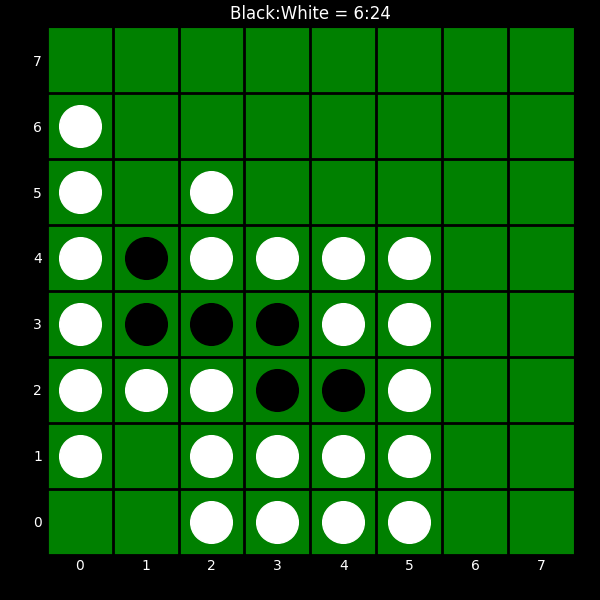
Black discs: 6
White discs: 24